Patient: sex M, age 79
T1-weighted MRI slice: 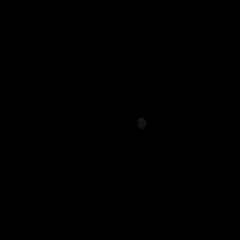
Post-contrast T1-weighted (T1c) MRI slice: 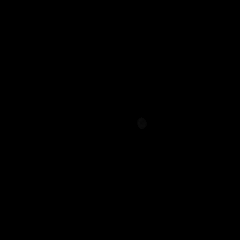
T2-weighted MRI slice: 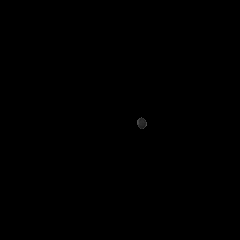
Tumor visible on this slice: no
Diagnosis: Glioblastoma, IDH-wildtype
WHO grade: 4